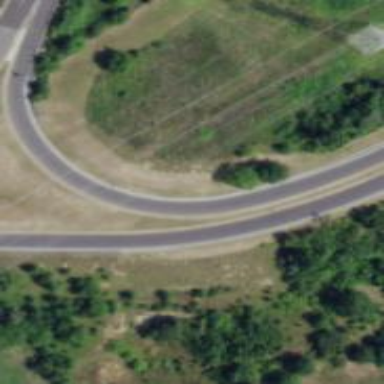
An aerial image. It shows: Trunk link highway.